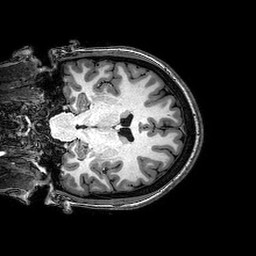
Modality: T1w
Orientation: coronal
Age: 23
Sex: female
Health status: healthy
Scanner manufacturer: philips
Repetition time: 0.008225 s
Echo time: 0.00376 s